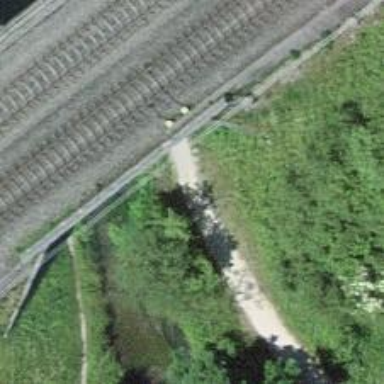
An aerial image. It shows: Cycleway passing through tunnel with pebblestone surface.